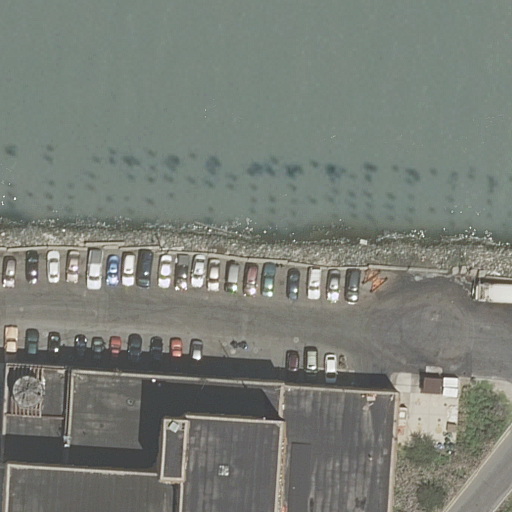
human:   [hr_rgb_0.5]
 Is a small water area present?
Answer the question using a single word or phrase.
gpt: no

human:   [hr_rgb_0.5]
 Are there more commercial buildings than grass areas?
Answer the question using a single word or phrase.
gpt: no

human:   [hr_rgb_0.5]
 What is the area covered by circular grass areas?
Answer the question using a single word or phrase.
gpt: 0m2

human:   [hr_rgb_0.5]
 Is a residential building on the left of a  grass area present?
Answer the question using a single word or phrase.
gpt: no

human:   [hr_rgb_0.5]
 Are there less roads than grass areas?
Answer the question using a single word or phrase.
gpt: yes

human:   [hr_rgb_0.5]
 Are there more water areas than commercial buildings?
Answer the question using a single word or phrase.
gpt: yes

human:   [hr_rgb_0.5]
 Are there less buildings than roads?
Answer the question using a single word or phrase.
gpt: yes

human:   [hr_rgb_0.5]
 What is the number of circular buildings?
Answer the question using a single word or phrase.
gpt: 0

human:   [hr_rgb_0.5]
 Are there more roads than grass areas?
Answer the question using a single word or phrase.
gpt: no

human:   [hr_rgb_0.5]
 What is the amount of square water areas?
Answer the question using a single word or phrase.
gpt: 0

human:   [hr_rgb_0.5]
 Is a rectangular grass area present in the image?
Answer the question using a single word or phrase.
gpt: yes

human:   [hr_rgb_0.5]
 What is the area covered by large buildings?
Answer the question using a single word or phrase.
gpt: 0m2

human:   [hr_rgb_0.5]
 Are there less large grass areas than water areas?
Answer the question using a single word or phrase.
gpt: yes

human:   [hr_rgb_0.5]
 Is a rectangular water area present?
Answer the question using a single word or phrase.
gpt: yes

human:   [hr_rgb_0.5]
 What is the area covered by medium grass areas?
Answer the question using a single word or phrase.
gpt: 249m2

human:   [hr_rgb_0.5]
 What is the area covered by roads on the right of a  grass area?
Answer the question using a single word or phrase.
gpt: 0m2

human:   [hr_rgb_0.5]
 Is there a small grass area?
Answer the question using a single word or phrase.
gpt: yes

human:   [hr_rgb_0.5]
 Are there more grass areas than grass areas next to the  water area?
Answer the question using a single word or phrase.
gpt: no

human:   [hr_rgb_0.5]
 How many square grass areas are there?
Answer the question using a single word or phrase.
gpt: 0

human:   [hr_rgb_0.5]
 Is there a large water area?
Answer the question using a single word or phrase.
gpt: yes

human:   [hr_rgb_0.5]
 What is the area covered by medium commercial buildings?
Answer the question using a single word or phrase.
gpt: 0m2

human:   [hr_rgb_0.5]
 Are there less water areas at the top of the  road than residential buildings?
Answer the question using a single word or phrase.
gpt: no

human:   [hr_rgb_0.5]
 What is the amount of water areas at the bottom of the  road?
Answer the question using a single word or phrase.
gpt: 0

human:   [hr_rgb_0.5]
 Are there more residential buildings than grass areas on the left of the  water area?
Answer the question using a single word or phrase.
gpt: no

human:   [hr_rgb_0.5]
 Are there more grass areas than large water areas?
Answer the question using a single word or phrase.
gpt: yes

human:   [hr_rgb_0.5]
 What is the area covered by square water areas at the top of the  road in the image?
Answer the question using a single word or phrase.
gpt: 0m2

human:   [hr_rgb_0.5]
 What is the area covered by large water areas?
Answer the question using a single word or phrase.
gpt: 4690m2

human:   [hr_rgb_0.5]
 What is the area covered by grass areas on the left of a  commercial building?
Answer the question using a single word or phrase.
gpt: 0m2

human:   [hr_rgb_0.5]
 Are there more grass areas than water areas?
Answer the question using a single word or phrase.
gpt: yes

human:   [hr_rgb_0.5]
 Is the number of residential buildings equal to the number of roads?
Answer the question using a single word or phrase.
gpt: no

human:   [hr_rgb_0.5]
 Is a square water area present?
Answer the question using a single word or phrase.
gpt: no

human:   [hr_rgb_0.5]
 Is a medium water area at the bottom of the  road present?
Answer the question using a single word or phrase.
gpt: no

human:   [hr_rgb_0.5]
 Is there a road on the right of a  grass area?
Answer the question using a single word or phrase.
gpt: no

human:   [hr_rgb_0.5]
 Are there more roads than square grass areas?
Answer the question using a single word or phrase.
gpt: yes

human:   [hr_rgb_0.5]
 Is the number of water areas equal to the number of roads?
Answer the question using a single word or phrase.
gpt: yes

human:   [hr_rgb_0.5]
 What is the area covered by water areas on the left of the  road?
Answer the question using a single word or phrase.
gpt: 0m2